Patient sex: M
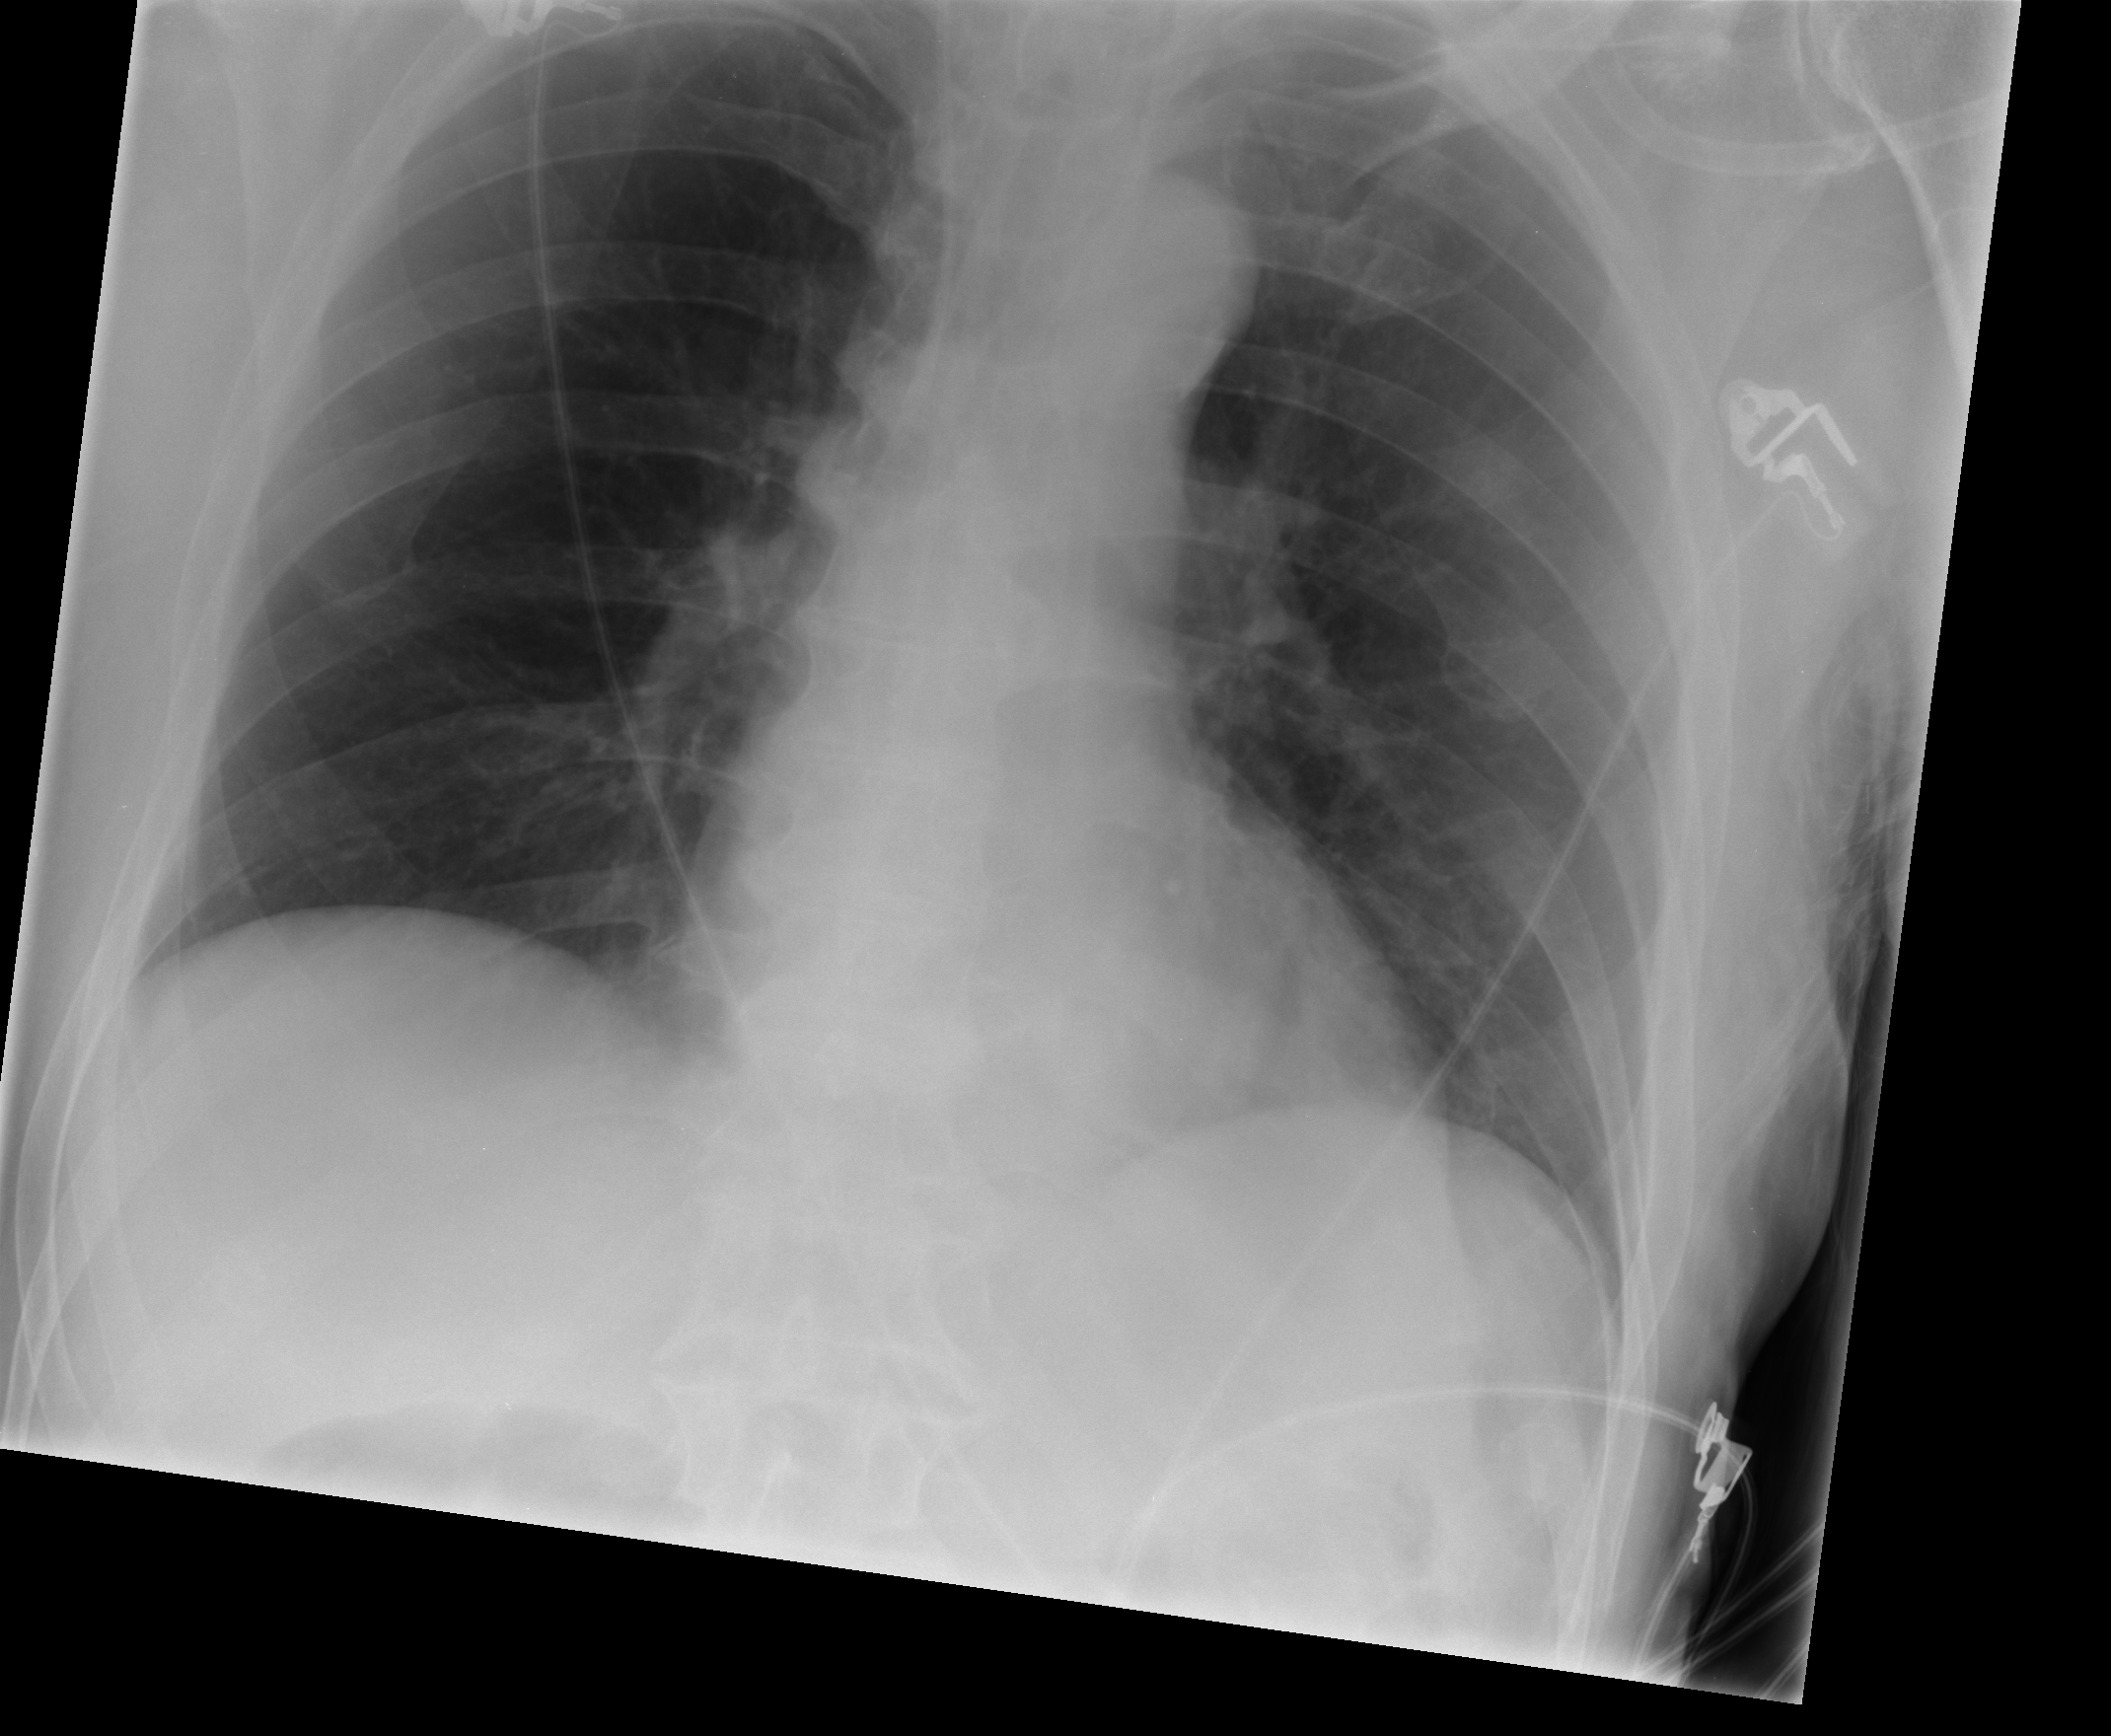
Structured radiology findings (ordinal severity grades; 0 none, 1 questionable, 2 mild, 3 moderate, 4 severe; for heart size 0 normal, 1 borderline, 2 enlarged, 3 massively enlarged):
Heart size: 0
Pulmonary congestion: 0
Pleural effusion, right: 0
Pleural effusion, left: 0
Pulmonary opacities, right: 0
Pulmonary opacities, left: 0
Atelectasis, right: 0
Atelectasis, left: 2